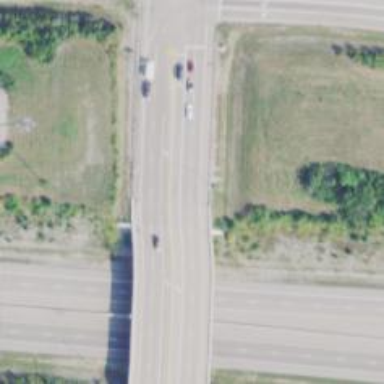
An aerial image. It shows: Trunk highway with expressway features.